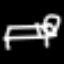
Label: bed